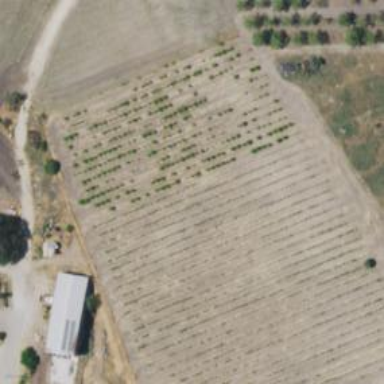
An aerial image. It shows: Vineyard growing grapes.